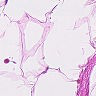
Metastatic tissue present: no